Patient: sex F, age 68
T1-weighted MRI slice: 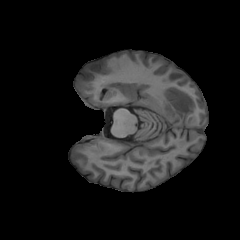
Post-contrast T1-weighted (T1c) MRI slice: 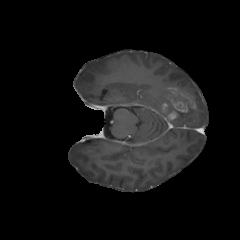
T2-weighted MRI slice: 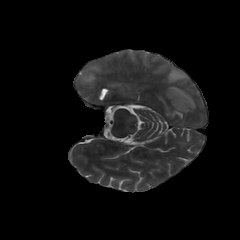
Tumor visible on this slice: yes
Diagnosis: Glioblastoma, IDH-wildtype
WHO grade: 4